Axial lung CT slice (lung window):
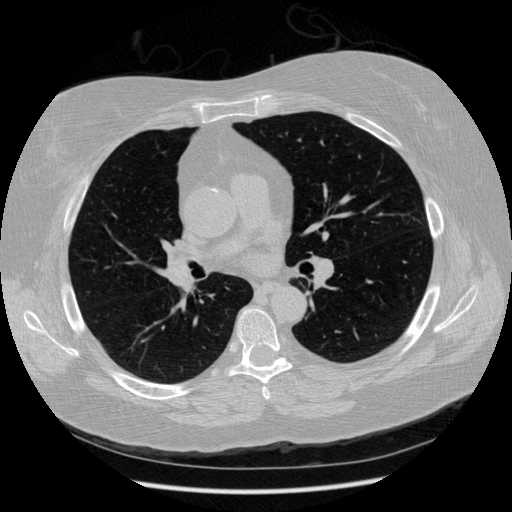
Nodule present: no